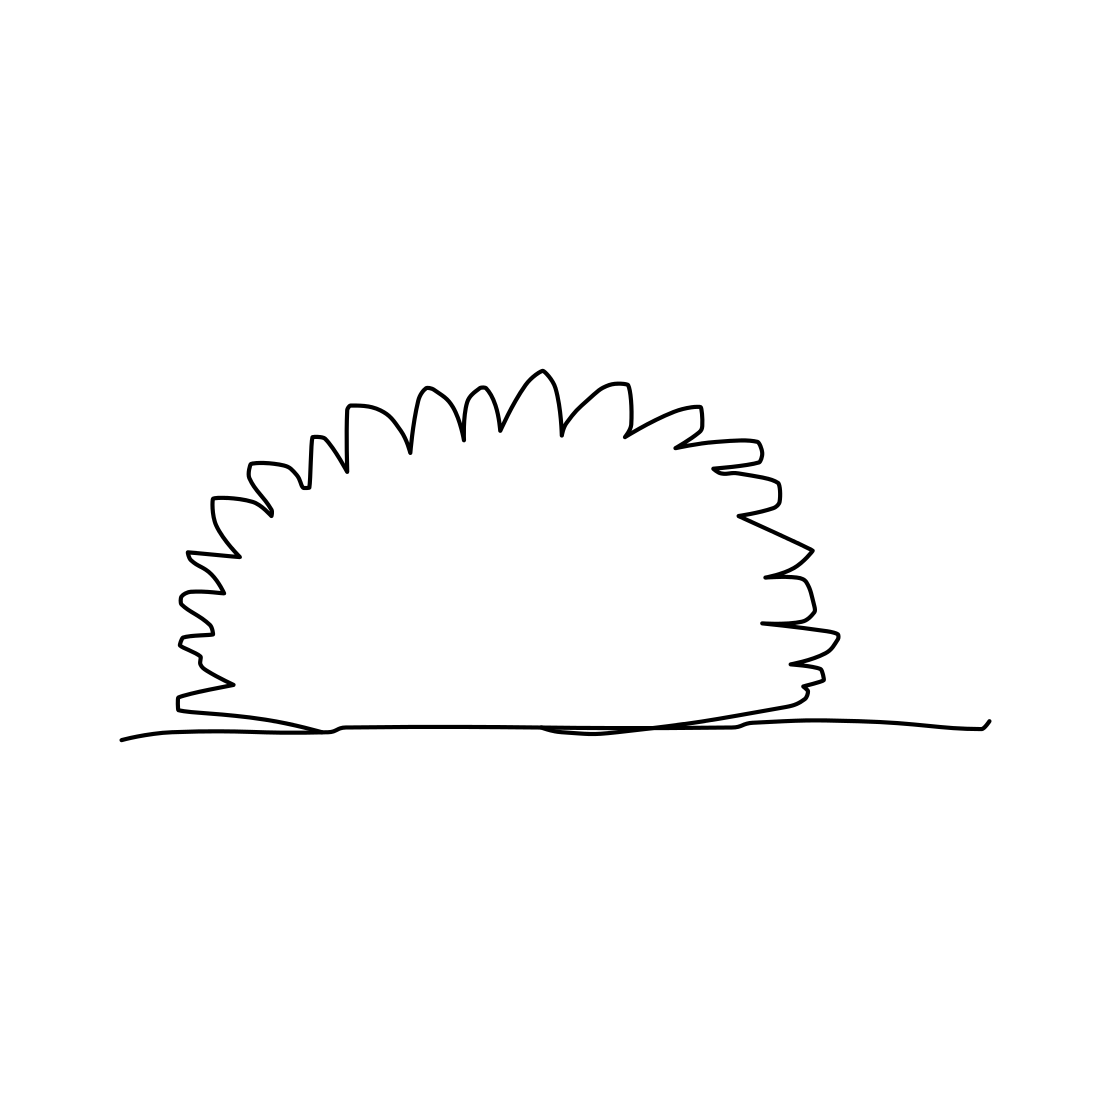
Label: bush